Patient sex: M
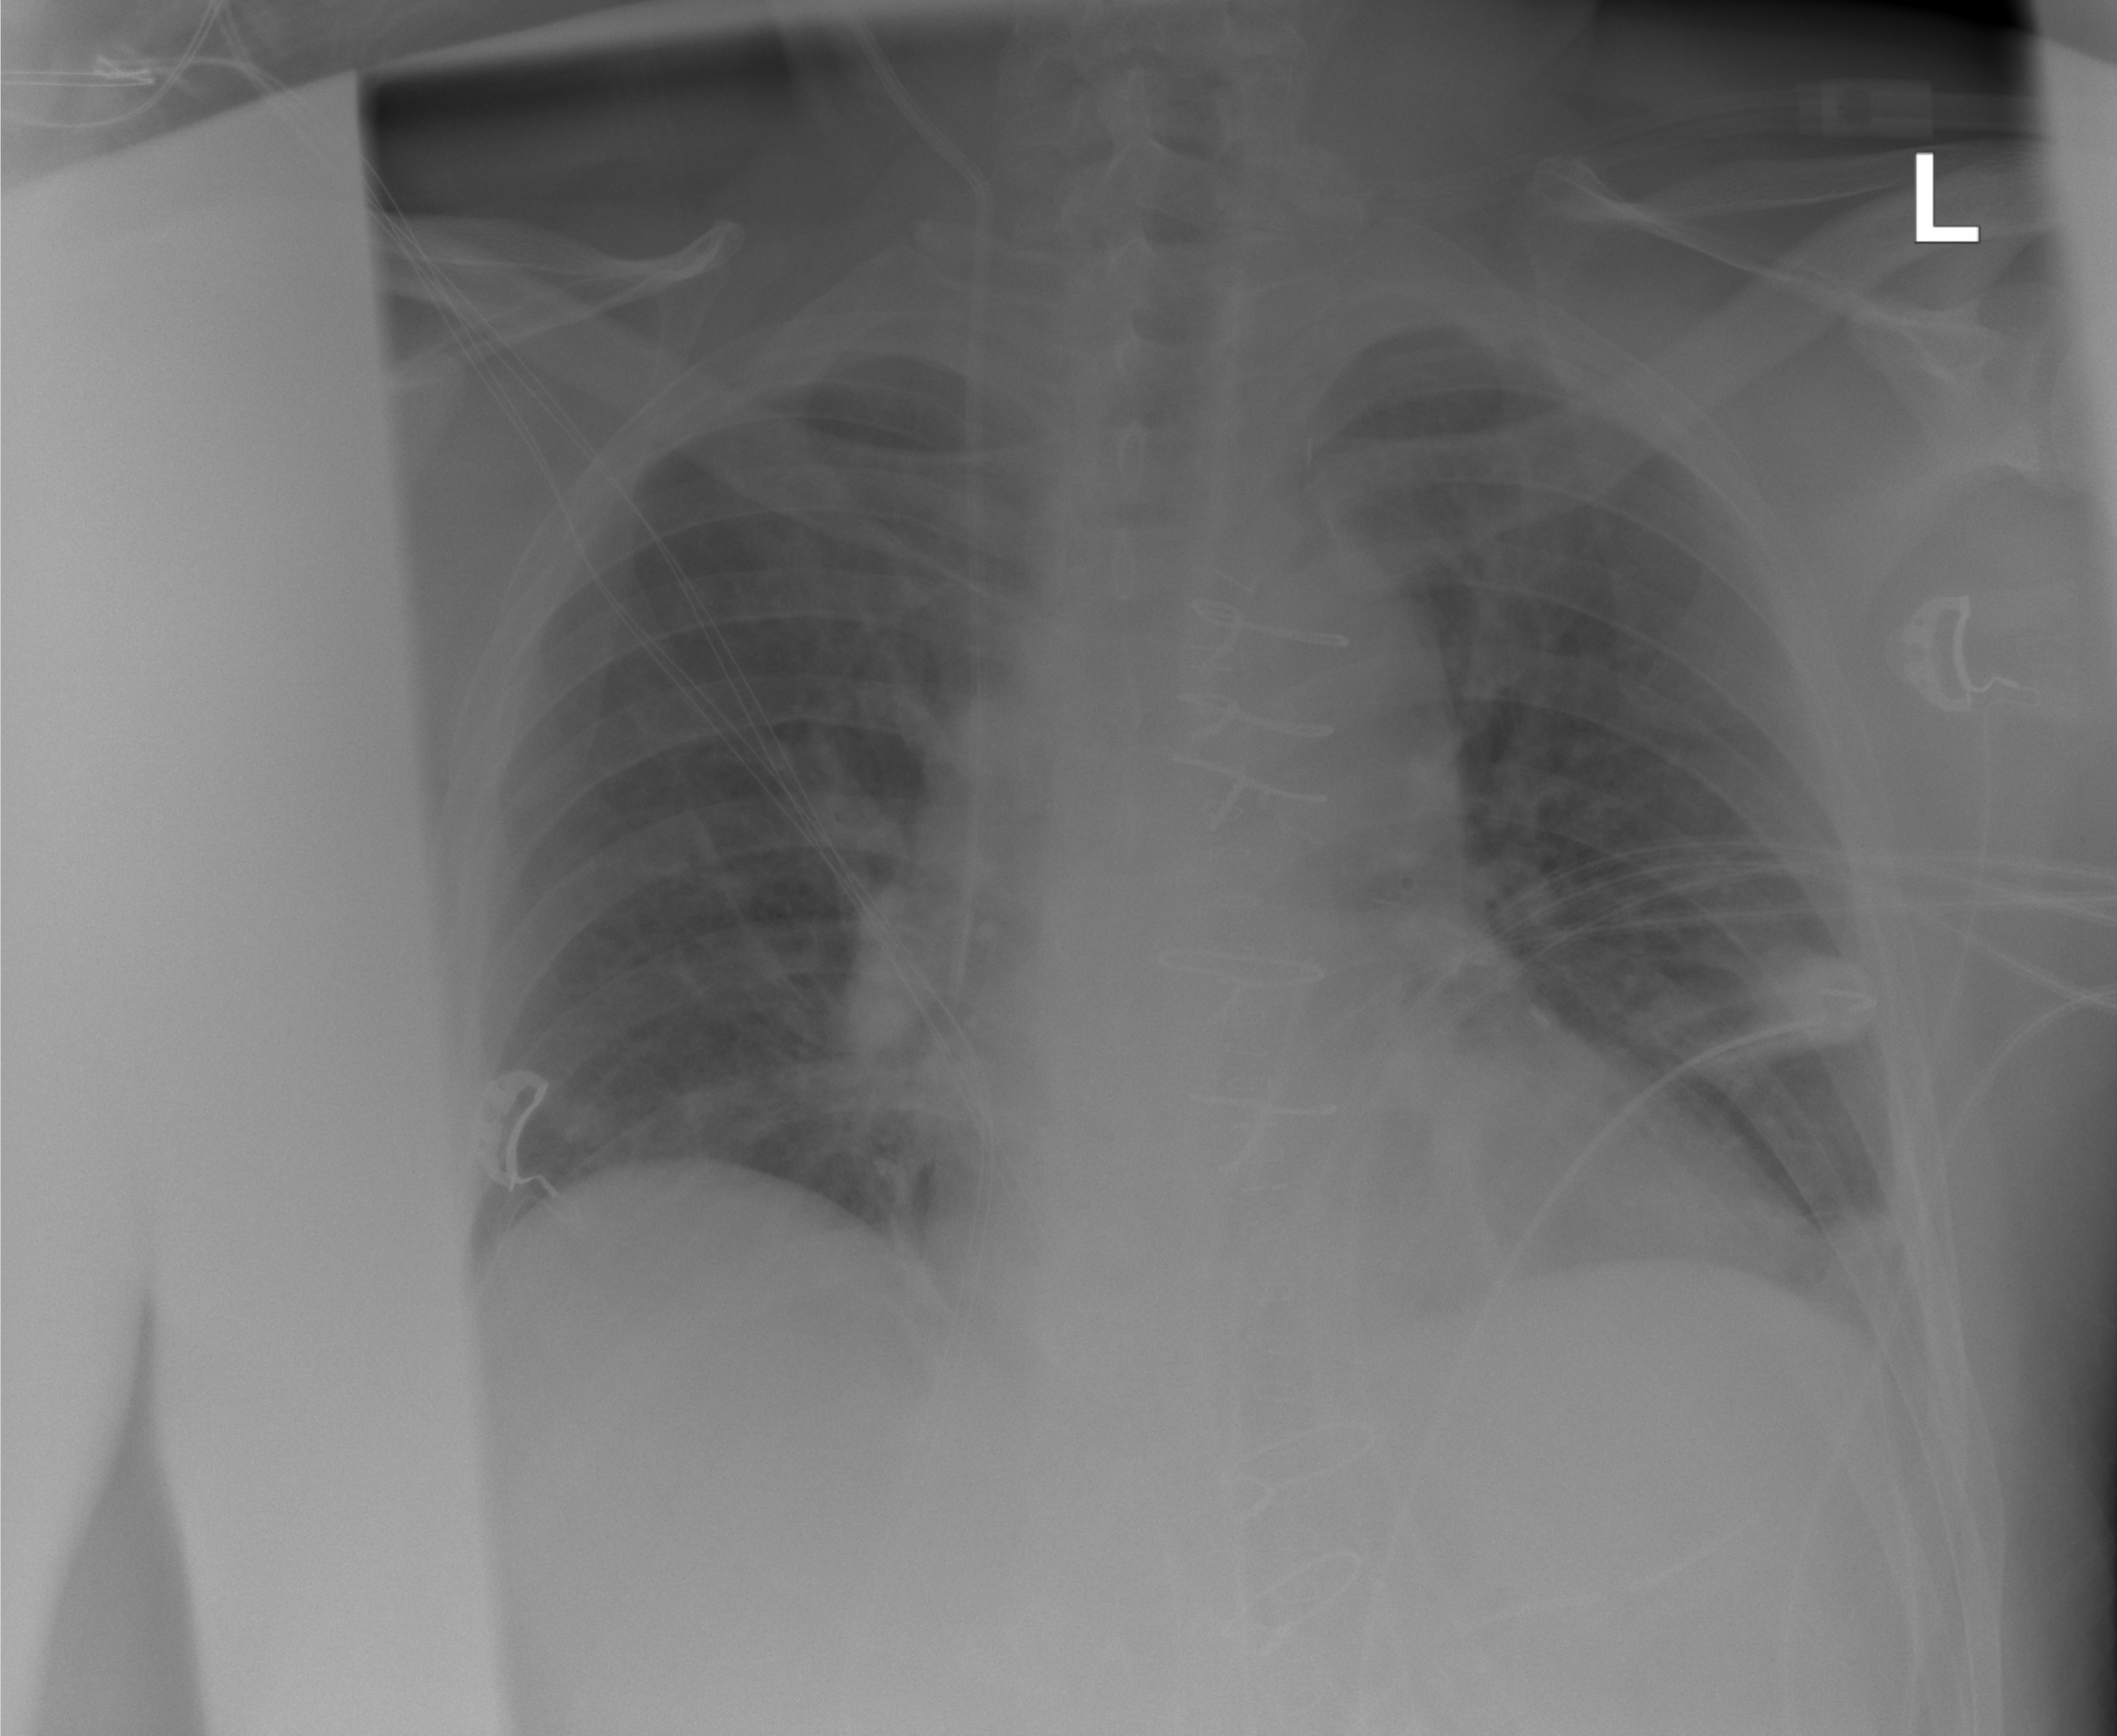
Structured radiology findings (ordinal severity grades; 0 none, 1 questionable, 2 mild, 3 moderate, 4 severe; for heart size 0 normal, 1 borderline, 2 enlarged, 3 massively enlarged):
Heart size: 0
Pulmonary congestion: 0
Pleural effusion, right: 0
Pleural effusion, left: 0
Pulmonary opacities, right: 0
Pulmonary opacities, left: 0
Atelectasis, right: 0
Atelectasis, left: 1